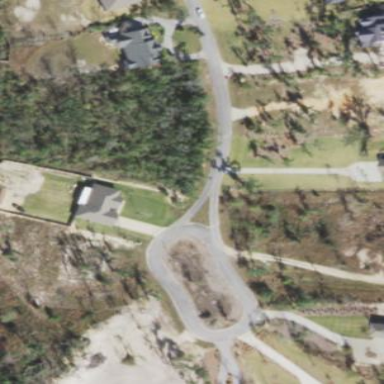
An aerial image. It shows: Residential road.